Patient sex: F
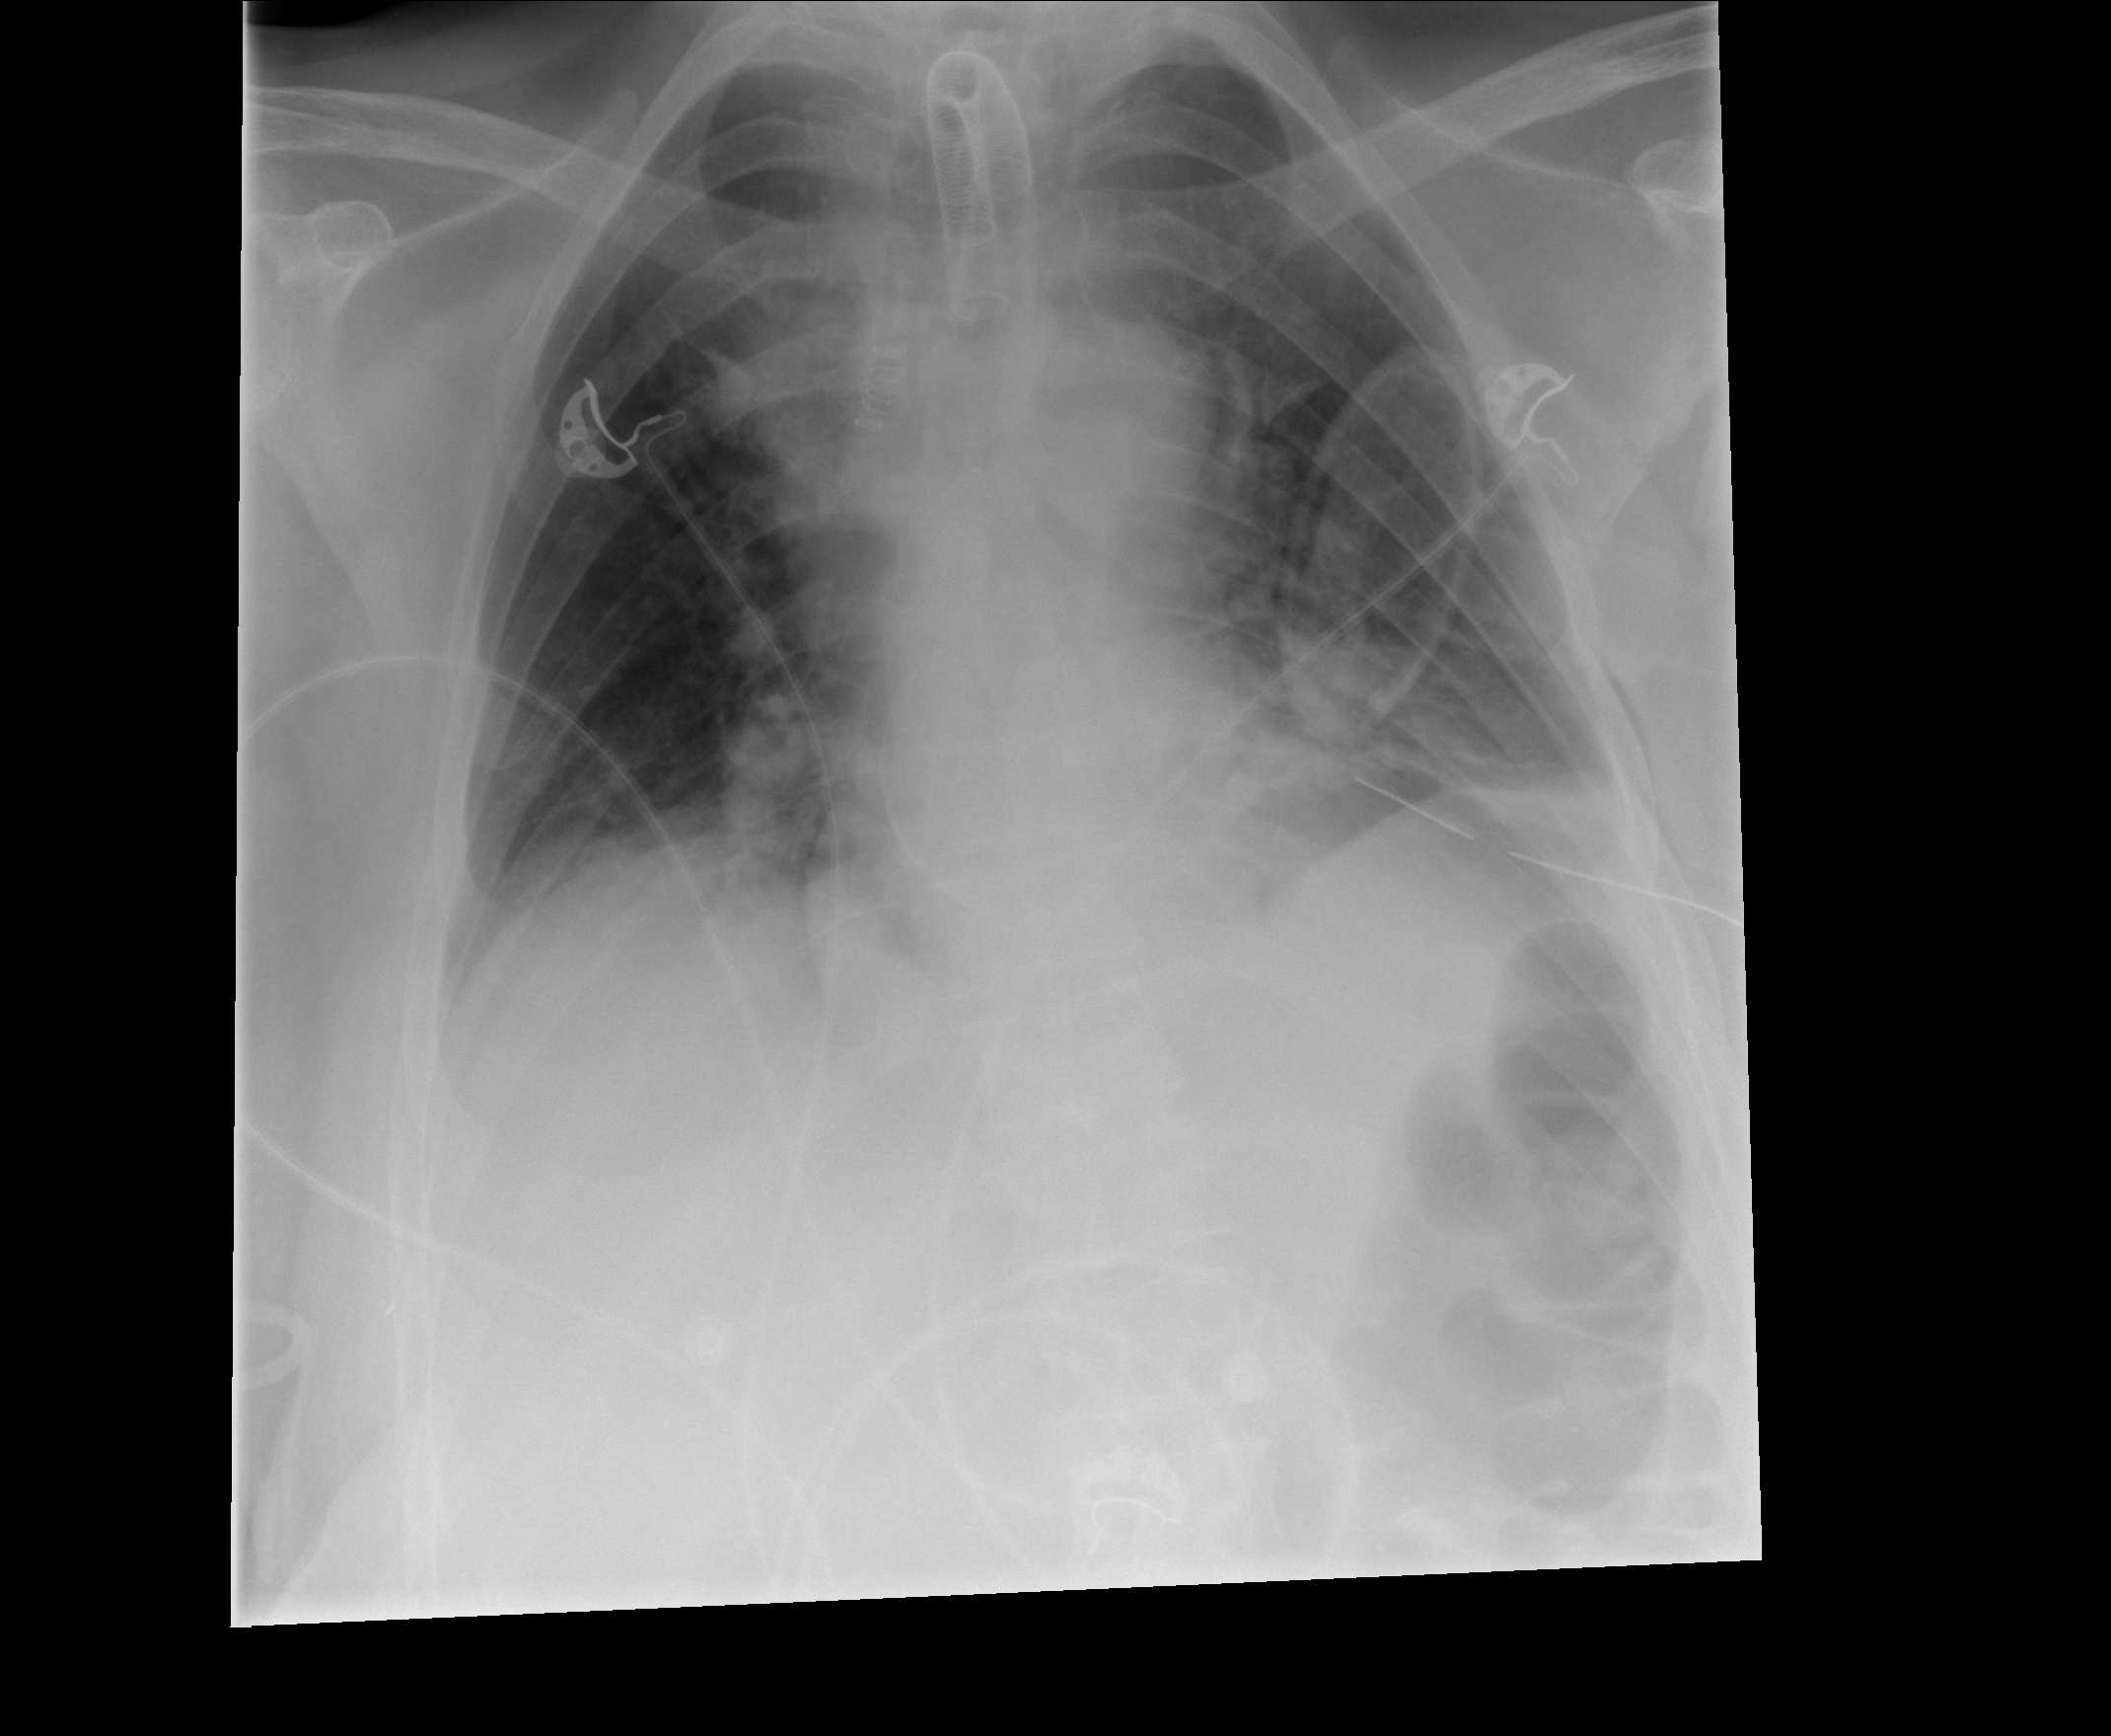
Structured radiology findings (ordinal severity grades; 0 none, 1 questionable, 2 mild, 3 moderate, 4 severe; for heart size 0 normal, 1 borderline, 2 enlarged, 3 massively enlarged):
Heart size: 0
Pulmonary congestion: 1
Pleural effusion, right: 0
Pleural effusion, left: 2
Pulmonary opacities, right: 0
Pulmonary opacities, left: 0
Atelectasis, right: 2
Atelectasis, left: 2